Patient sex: M
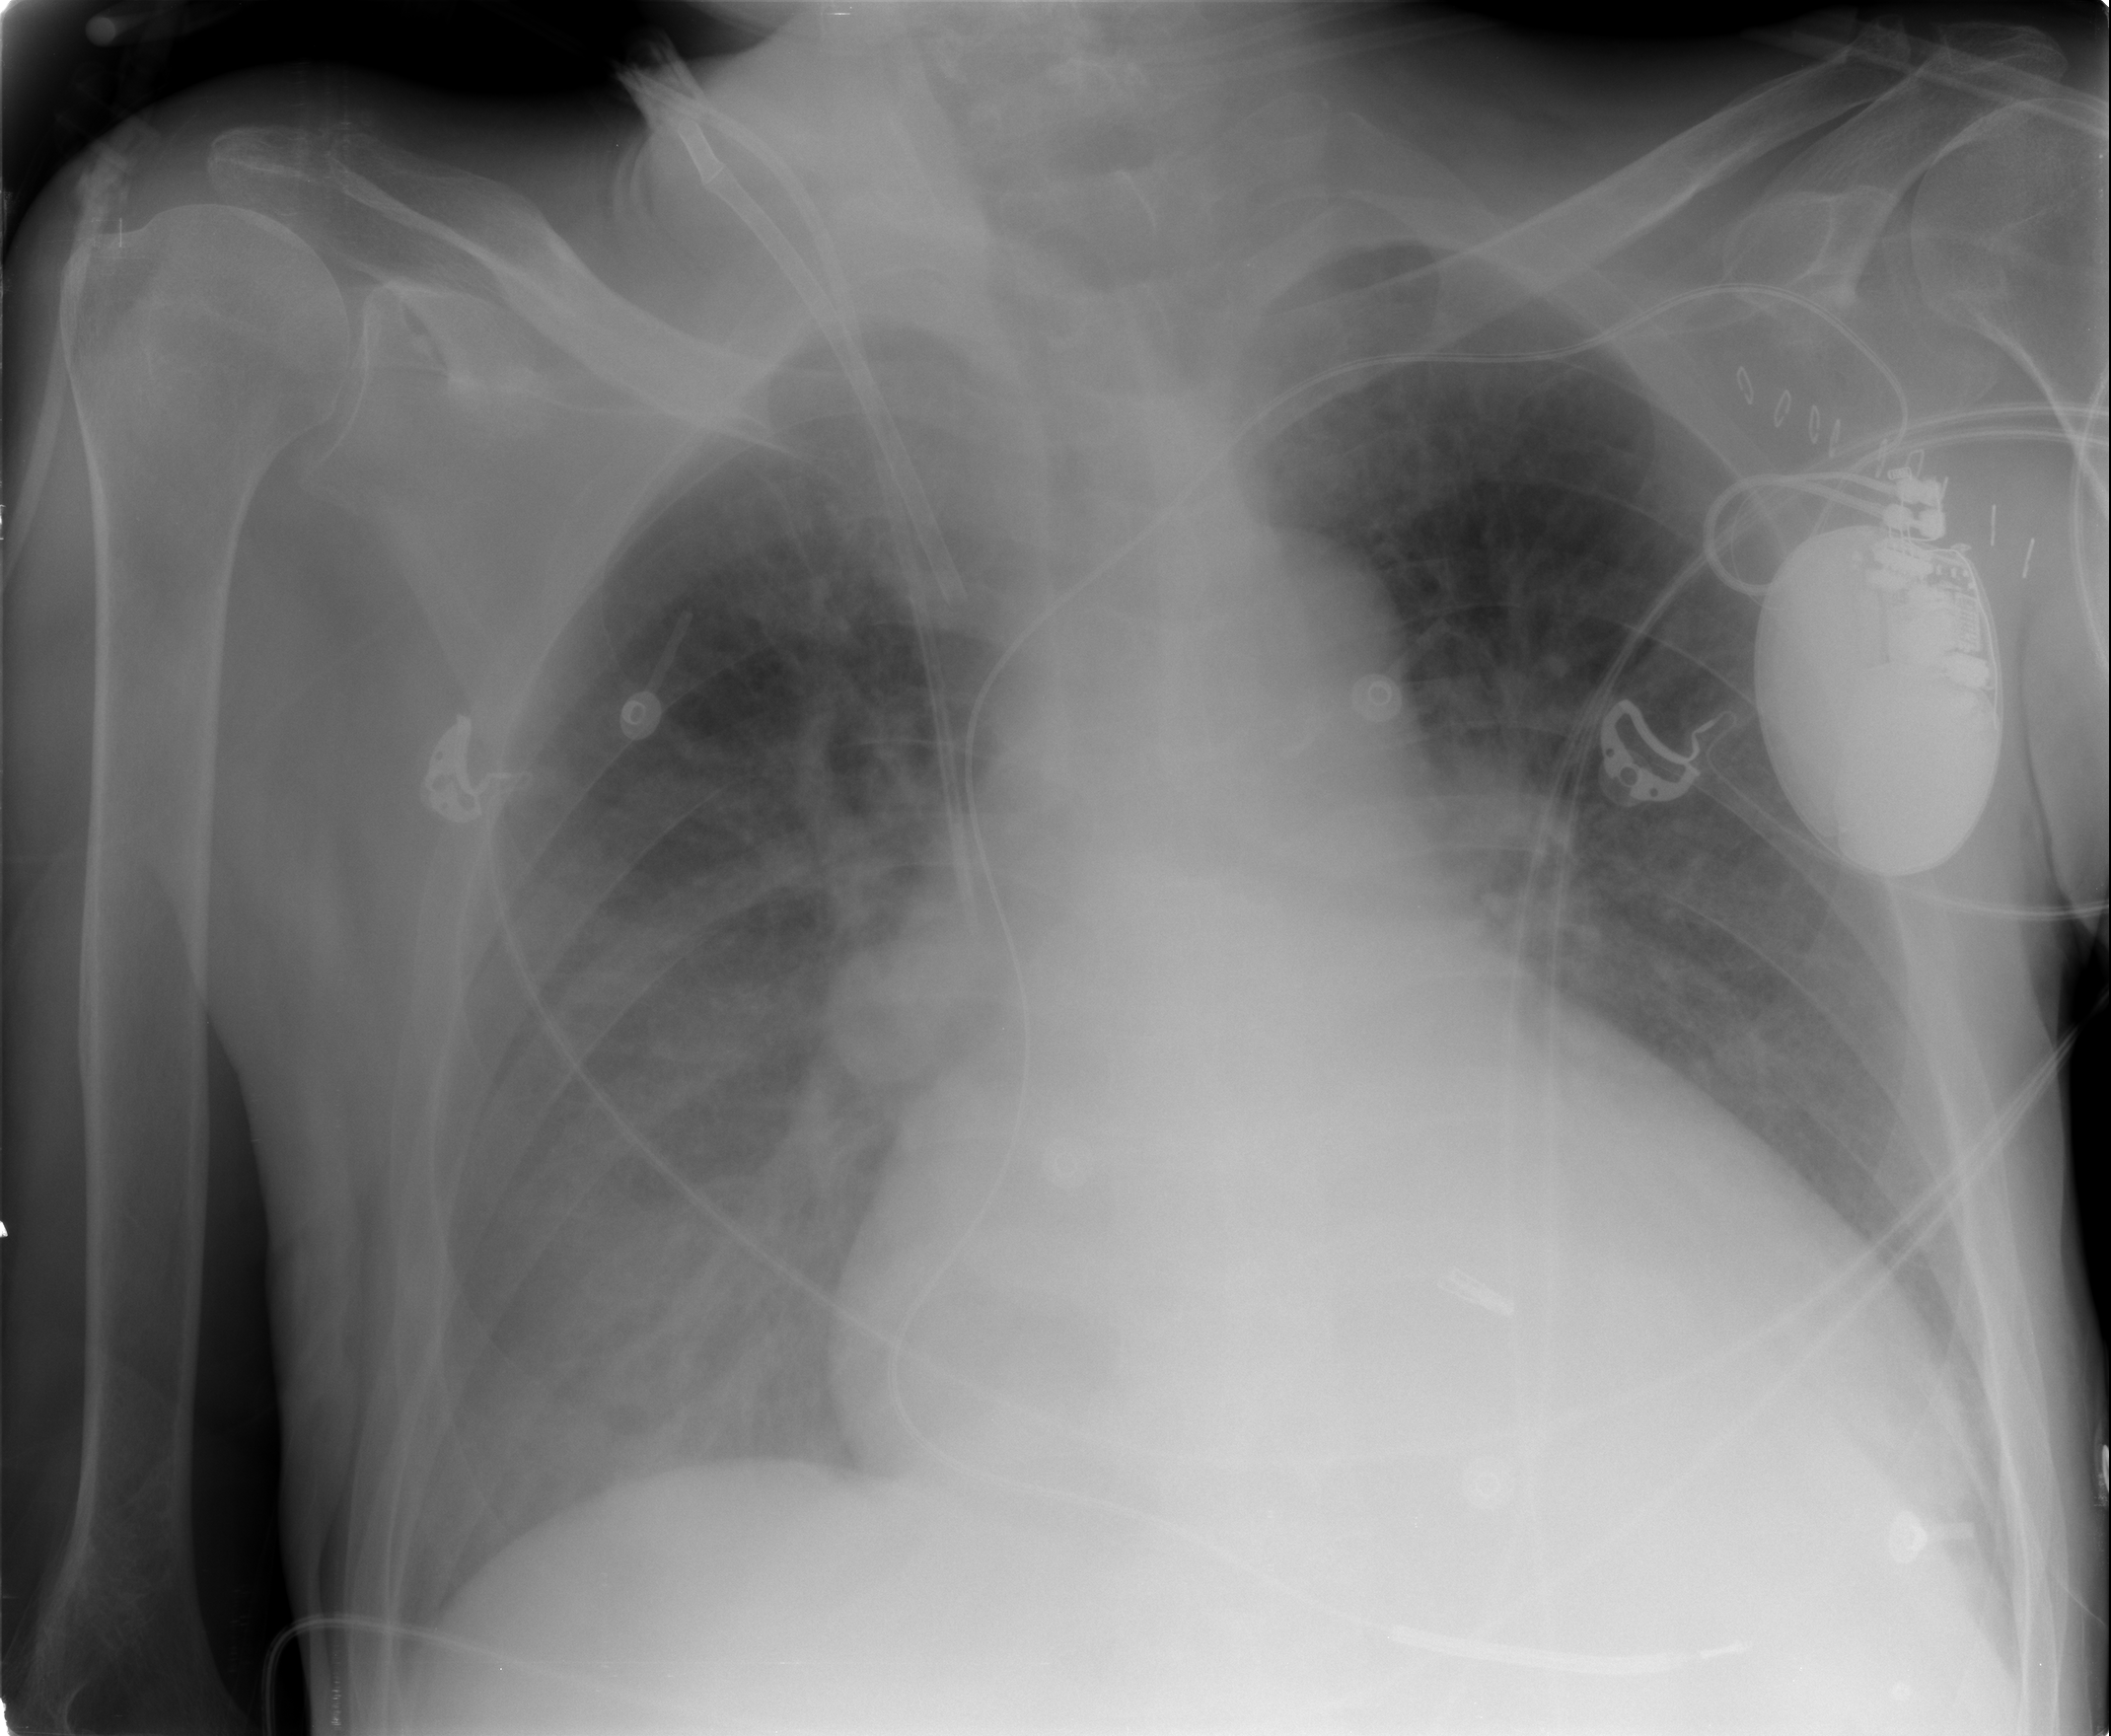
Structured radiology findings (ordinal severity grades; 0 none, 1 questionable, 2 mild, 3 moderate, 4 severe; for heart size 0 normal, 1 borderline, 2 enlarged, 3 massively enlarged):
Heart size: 2
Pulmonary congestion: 2
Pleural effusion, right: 2
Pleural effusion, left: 2
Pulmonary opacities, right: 0
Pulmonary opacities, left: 0
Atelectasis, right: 2
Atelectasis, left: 2